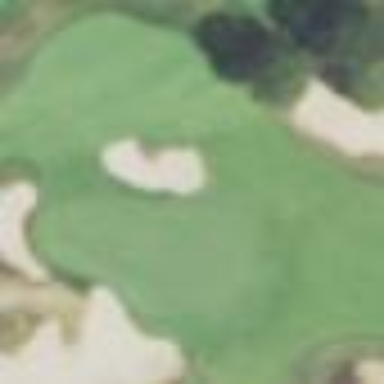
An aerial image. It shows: Area with grass used as rough in golf course.